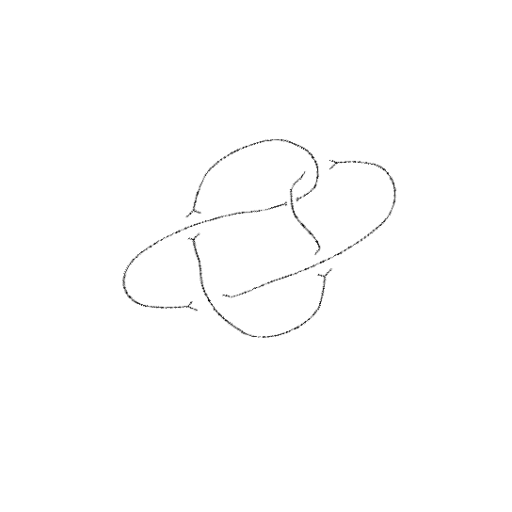
Crossing number: 5